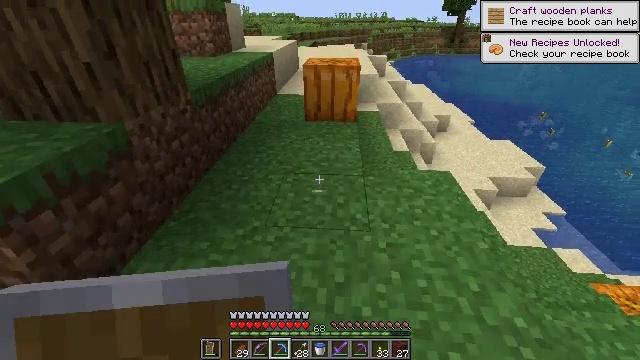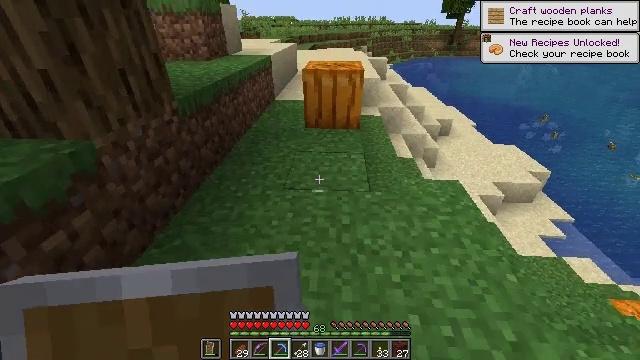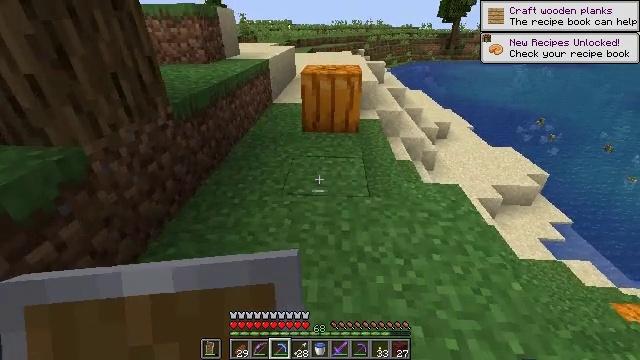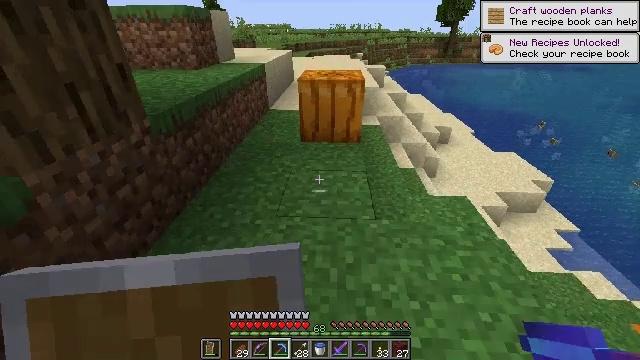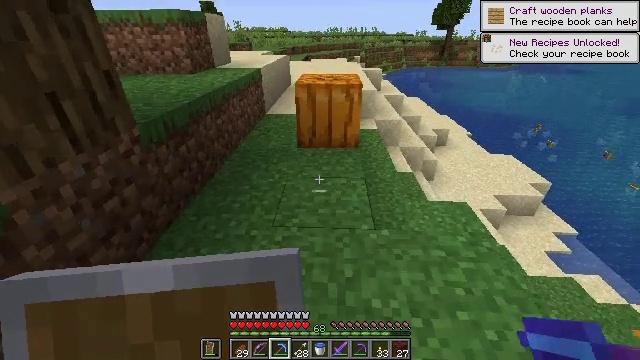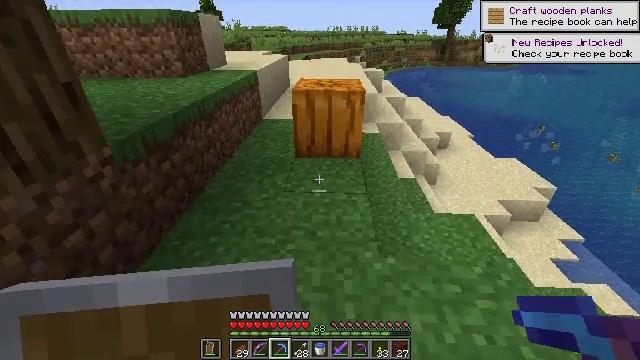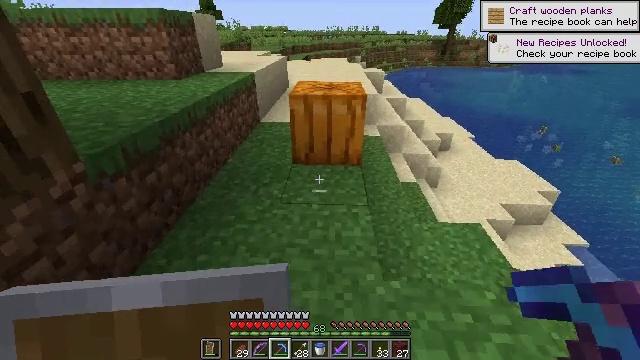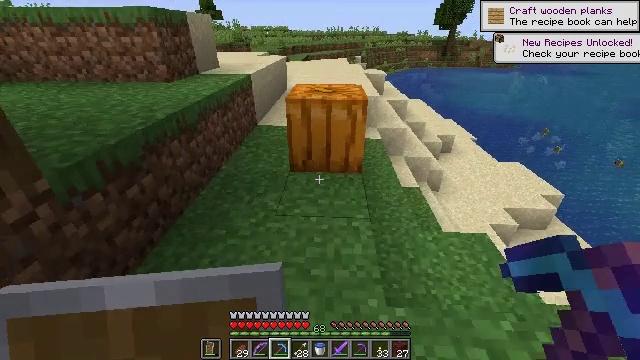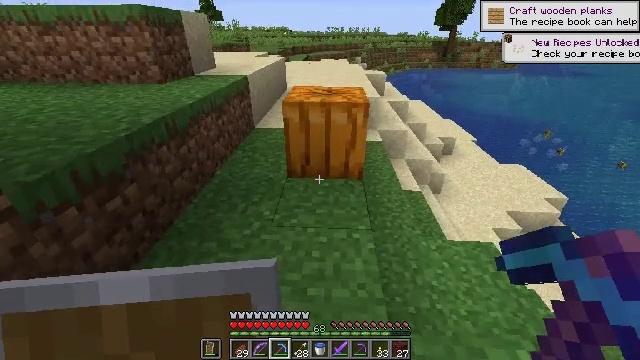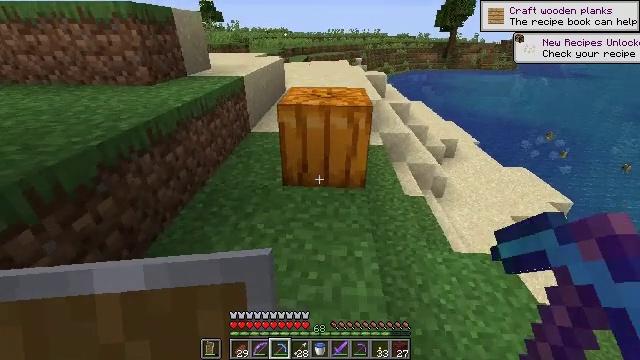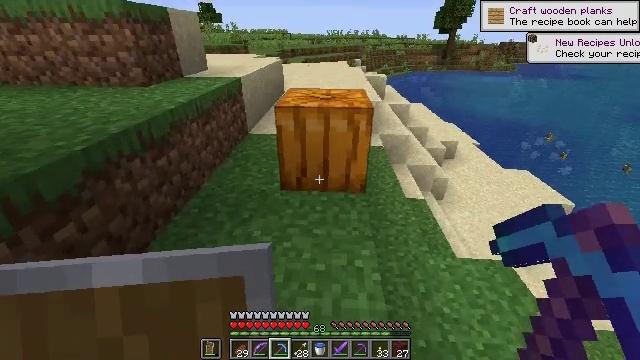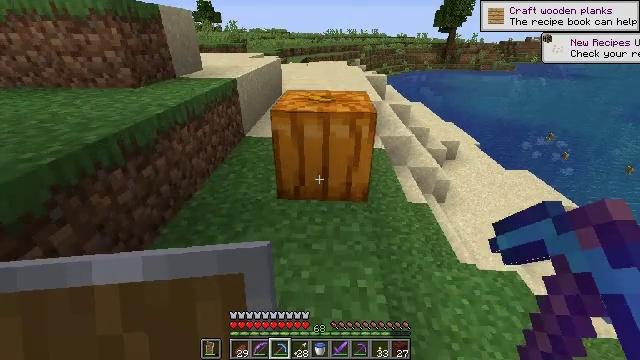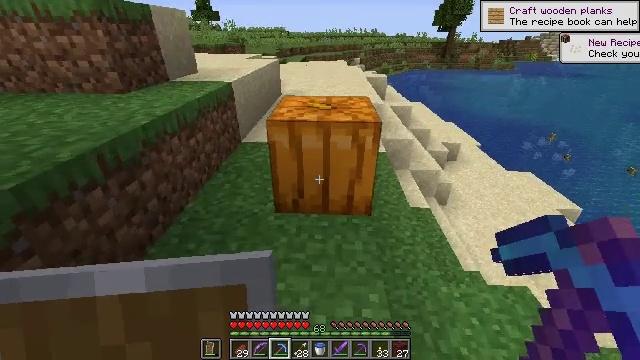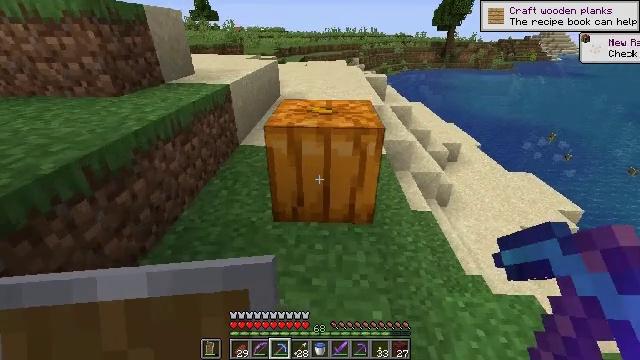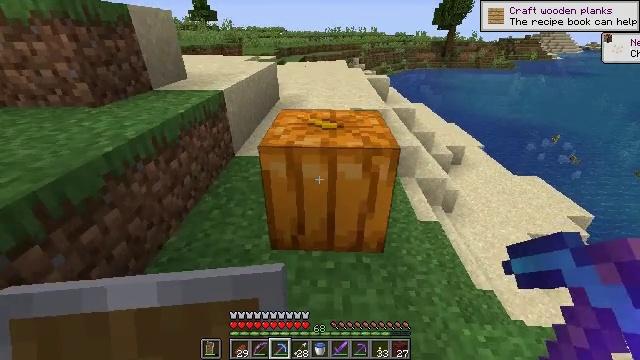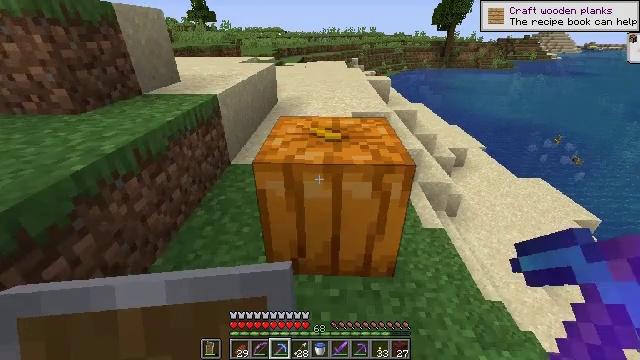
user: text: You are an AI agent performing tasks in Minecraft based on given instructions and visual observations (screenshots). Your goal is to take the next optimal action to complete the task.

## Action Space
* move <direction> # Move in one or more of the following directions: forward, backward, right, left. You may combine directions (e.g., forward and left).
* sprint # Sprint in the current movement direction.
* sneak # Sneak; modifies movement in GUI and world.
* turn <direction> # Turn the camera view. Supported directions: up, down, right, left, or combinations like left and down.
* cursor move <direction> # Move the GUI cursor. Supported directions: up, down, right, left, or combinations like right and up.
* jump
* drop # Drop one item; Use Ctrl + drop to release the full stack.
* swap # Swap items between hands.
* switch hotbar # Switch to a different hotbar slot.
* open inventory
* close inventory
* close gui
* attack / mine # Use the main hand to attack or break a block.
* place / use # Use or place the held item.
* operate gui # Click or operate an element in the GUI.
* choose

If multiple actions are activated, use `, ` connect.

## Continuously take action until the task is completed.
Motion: motion action
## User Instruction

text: Collect the pumpkin by holding left button.
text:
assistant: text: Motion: move forward
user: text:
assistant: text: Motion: move forward
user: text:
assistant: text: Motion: move forward
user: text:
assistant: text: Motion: move forward
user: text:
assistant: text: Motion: move forward
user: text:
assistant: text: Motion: move forward
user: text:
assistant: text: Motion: move forward
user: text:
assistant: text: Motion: move forward
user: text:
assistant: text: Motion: move forward
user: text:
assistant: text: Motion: move forward
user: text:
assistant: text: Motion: move forward
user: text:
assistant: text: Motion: move forward
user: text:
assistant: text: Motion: move forward
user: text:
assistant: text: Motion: move forward
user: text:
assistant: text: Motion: move forward
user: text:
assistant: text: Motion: attack / mine
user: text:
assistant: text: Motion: attack / mine
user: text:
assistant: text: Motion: attack / mine
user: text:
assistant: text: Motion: attack / mine
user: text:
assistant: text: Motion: attack / mine
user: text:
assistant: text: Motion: attack / mine
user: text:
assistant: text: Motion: attack / mine
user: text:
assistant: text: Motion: attack / mine
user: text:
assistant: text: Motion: attack / mine
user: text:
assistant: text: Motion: attack / mine
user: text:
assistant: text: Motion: attack / mine
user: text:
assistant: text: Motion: attack / mine
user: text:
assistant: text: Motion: attack / mine
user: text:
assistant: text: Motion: attack / mine
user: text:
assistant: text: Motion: attack / mine